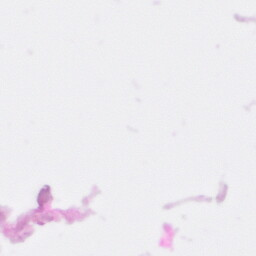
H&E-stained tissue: Pancreatic